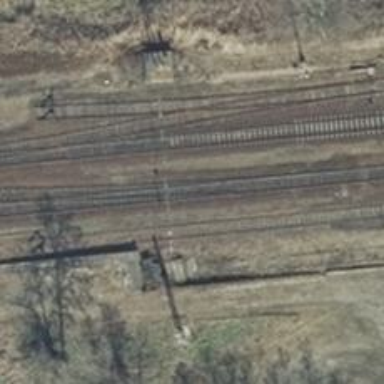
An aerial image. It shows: Railway switch.